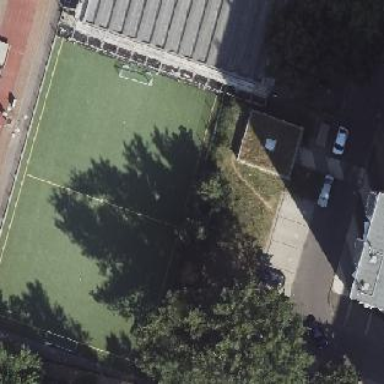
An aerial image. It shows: Artificial turf soccer pitch for leisure activities.